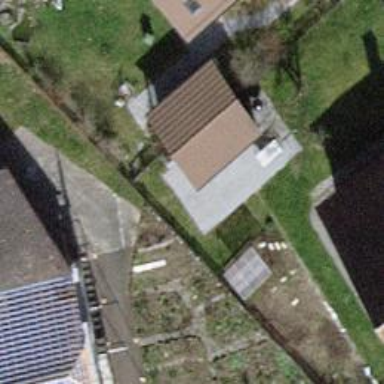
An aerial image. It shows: View of roof of building.